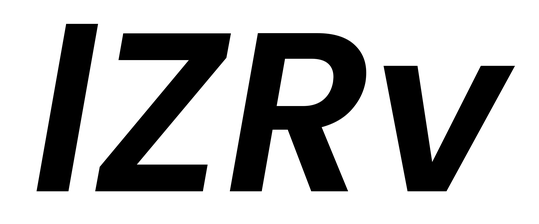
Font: Poppins-SemiBoldItalic